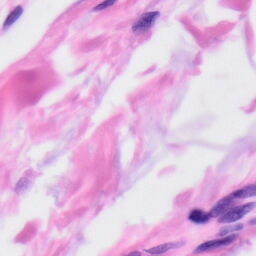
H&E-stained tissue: Skin